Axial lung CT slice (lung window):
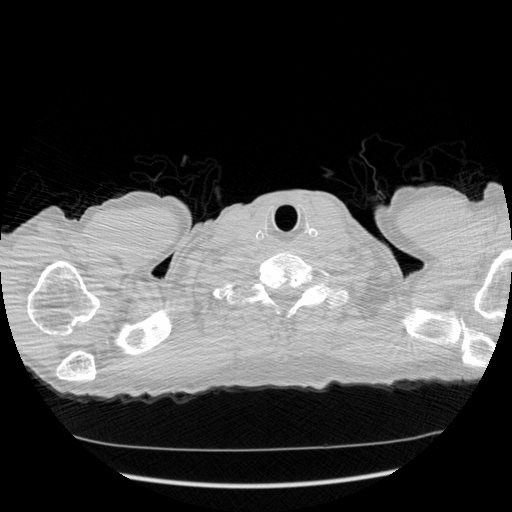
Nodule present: no